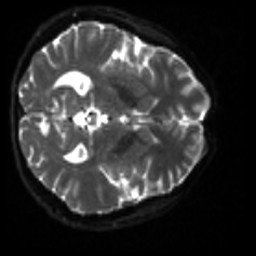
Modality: sbref
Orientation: axial
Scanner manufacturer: siemens
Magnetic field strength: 3 T
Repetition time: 4 s
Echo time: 0.0594 s